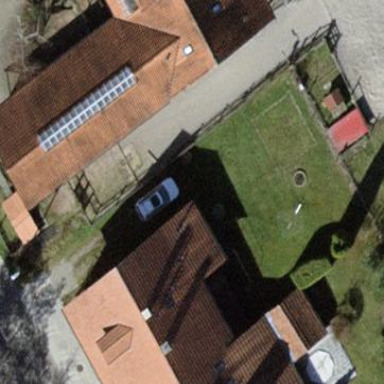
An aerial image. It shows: Gabled roof house.